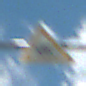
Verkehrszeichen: ReiterLinks
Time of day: Midday
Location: Outdoor (Nature)
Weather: PartlyCloudy
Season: NotSpecified
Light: Natural